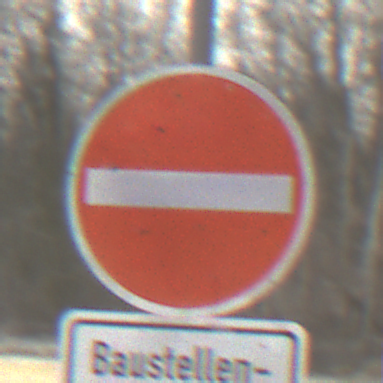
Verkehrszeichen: VerbotDerEinfahrt
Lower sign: SonstigeFahrzeugePersonengruppenFrei1
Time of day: MorningAfternoon
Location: Outdoor (Nature)
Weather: PartlyCloudy
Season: Winter
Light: Natural